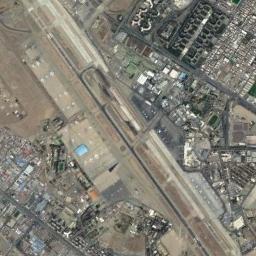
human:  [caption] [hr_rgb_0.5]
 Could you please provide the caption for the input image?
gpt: An airport is surrounded by many buildings .

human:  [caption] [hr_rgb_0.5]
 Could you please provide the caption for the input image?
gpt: There are two crossing runways here .

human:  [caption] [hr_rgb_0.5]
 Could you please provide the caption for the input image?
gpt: An airport with some parallel runways and open areas in the vacant lot and dense residential areas around the airport .

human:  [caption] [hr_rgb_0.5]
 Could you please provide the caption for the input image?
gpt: An airport with a runway and many buildings is surrounded by a residential area .

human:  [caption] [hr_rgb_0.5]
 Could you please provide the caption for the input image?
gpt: The road is straight  at the airport .